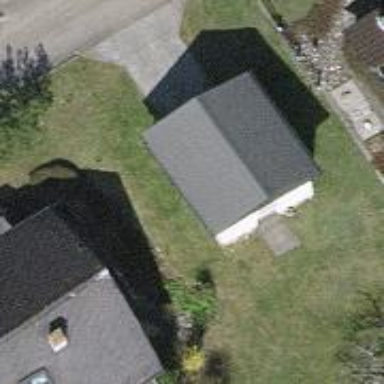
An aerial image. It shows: Garage.